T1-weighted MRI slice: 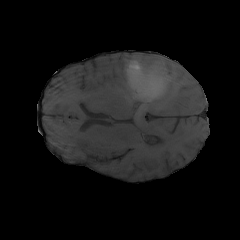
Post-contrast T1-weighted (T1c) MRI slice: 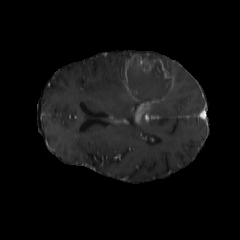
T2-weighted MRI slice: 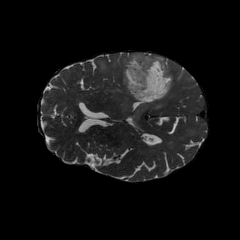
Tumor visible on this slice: yes